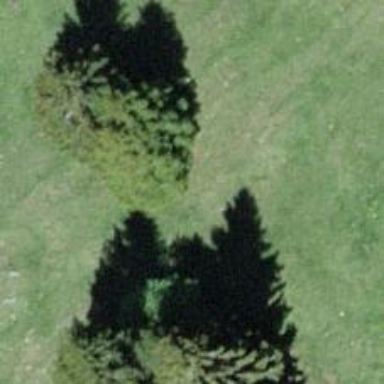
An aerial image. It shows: Needle-leaved tree in its natural environment.